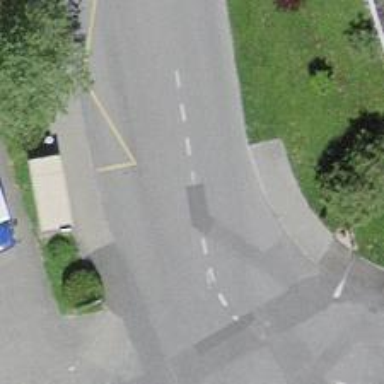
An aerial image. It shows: Public transport stop position.